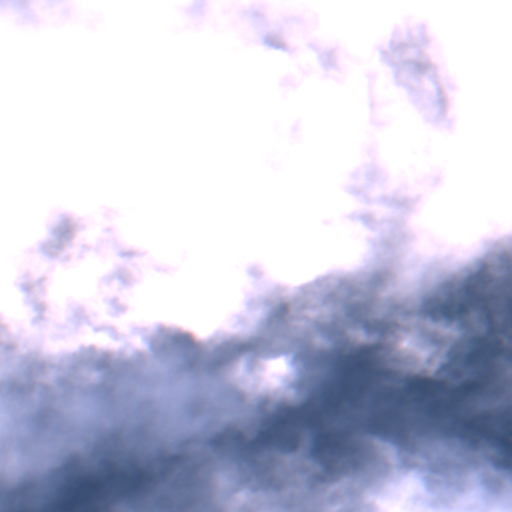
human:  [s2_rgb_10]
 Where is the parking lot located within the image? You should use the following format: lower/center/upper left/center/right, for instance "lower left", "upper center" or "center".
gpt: The parking lot is located in the lower right of the image.
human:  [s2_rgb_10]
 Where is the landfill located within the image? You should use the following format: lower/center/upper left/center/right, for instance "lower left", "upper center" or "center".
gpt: There is no landfill in the image.